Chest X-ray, AP view. Patient: 16 years old, sex M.
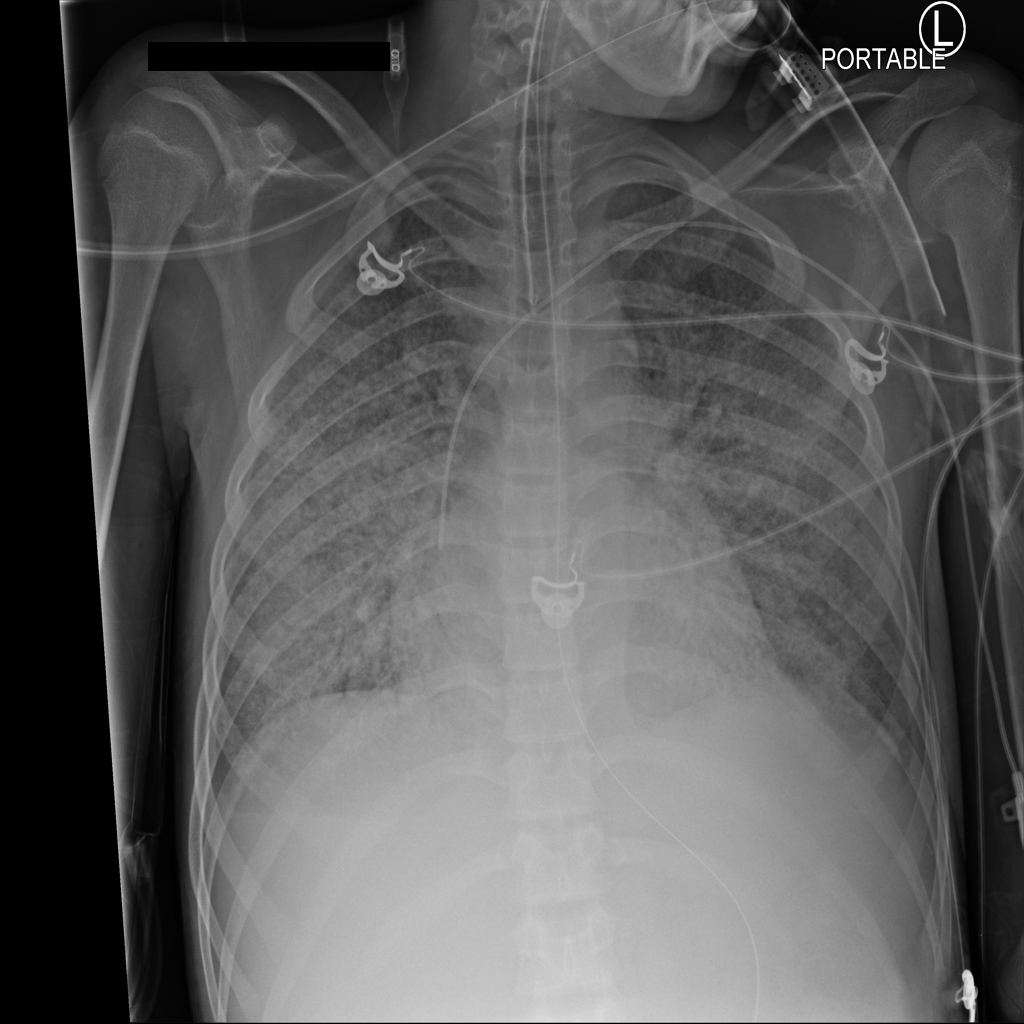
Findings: Infiltration